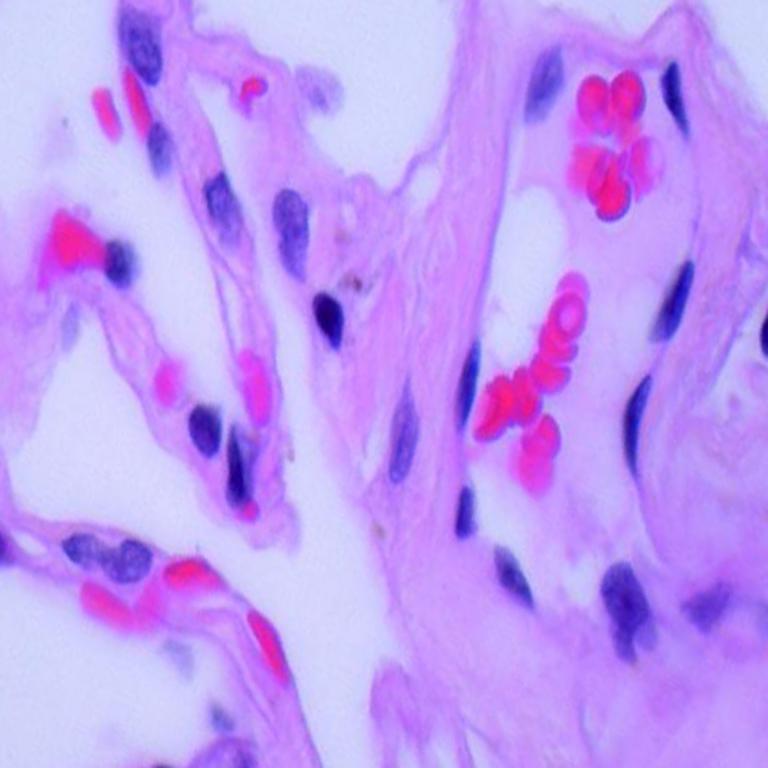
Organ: lung
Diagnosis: benign